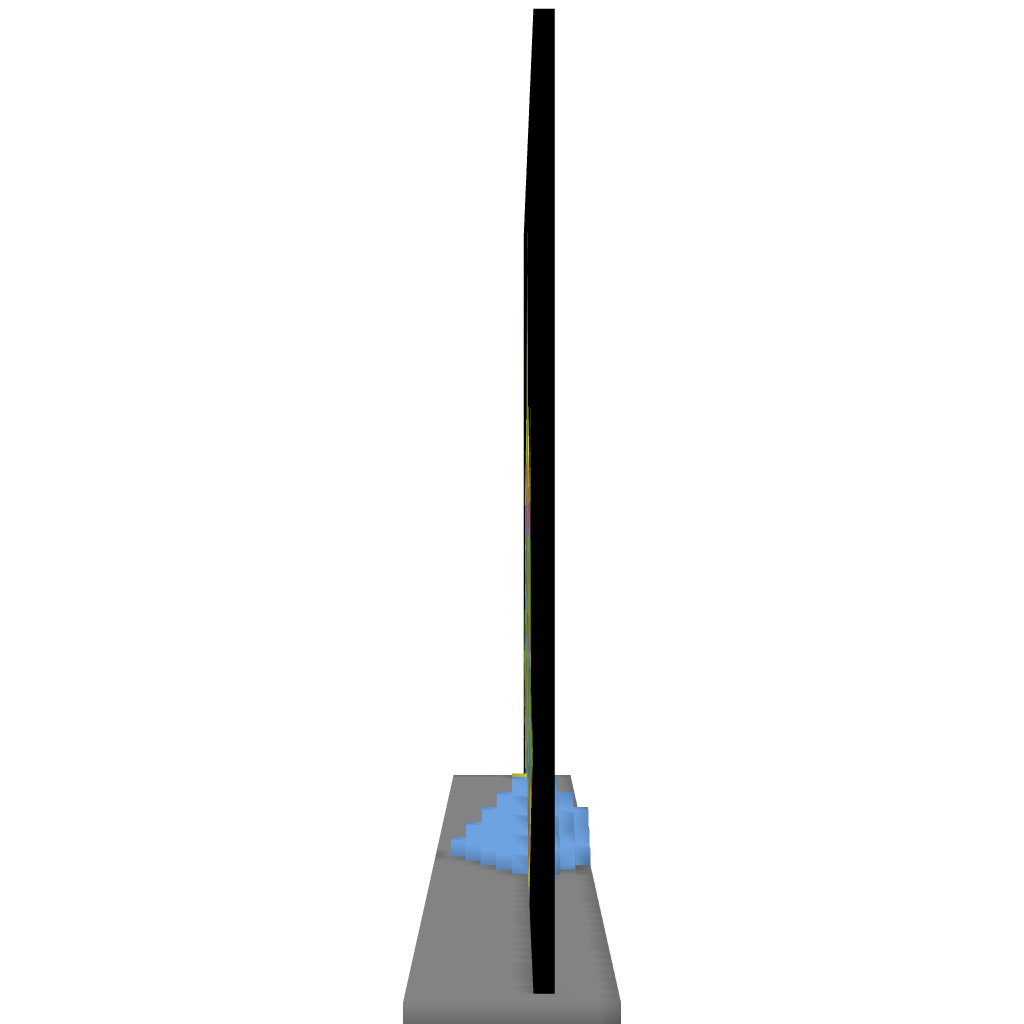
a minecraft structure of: Sly's Leaf bad low quality